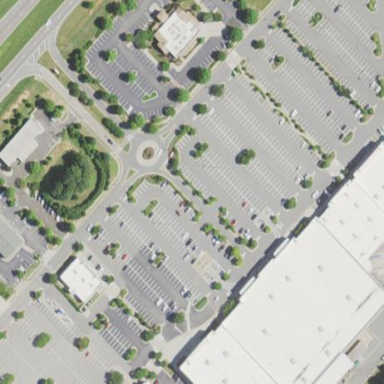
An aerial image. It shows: Department store building.